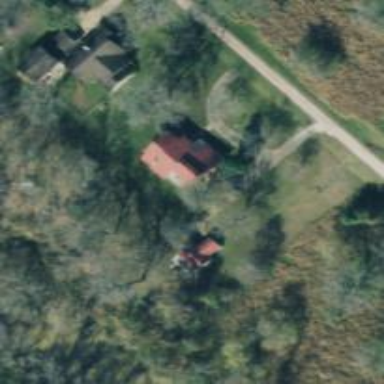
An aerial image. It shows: Driveway.